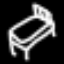
Label: bed